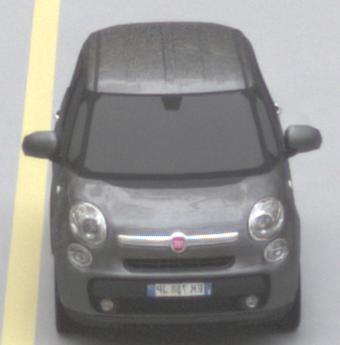
Make: Fiat
Model: 500L 1.4 16V
Detailed model: 500L (199)
Model produced from: 2012/10
Model produced until: 2017/05
Doors: 5
Color: gray
Road condition: dry road
Daytime: morning or afternoon
Contrast: low contrast